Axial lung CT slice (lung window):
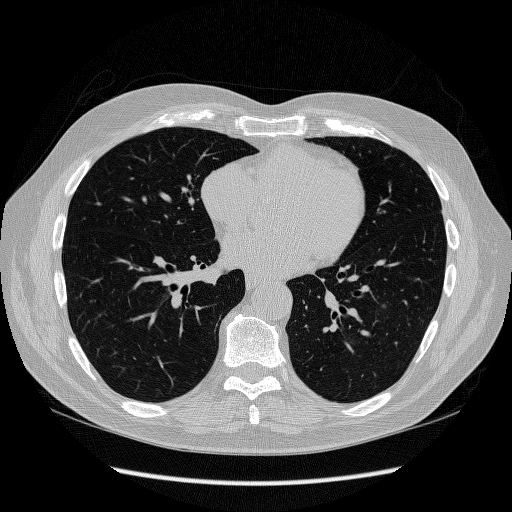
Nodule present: no